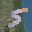
Label: 5